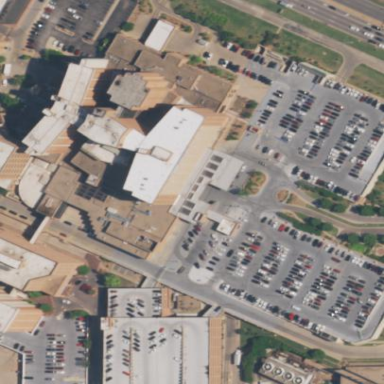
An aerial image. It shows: Hospital providing healthcare services.